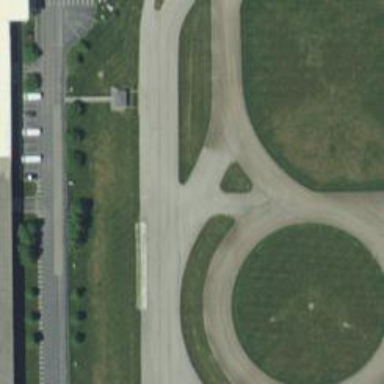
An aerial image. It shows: Raceway for motor sports.